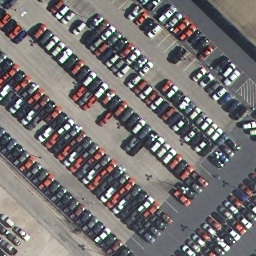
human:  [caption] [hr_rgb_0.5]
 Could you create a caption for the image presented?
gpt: Lots of cars parked in lines in the parking lot .

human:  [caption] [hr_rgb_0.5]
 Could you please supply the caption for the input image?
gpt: Many cars closed to each other with some empty parking spaces in the parking lot .

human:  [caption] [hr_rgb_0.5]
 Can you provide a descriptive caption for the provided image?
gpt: It is a parking lot with many cars parked neatly and some parking spots are free .

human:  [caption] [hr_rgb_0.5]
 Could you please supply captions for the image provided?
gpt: Lots of cars parked neatly in the parking lot .

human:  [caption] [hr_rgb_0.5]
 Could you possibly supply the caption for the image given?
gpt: Many cars are closed to each other with some free parking spots in the parking lot .